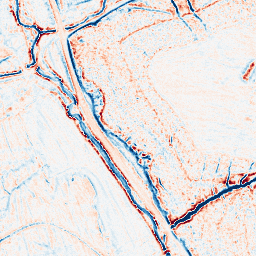
Category: edge_preserving
Decomposition family: bilateral
Decomposition parameters: d: 9
sigma_color: 150
sigma_space: 75
Upsampling method: lanczos
Upsampling parameters: scale: 4
Upsampling scale: 4